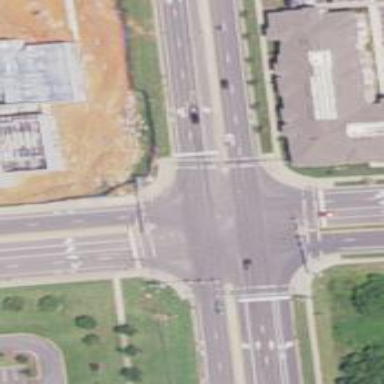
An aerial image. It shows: Crossing road.